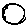
Label: circle